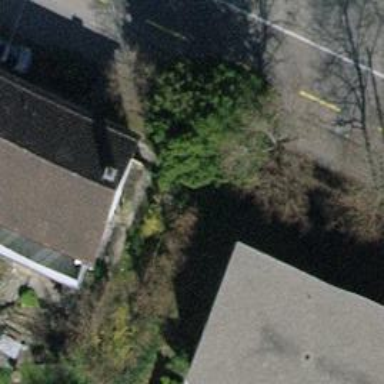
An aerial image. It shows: Urban tree adding natural touch to the cityscape.